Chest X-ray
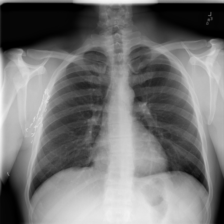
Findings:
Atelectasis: negative
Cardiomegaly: negative
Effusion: negative
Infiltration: negative
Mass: negative
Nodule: negative
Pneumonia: negative
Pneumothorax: negative
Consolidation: negative
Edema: negative
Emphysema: negative
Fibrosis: negative
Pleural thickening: negative
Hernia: negative